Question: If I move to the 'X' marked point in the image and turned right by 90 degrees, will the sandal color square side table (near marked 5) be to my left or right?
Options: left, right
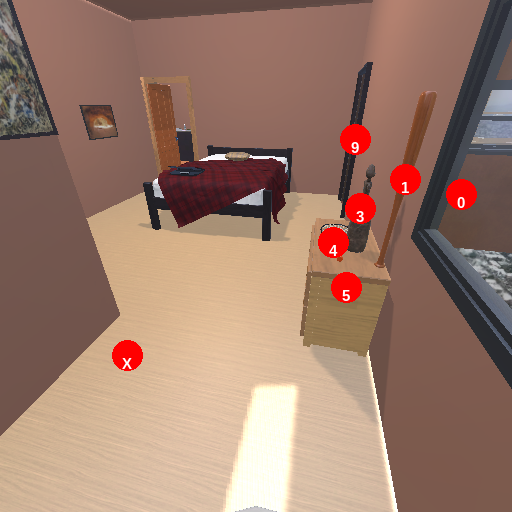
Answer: left